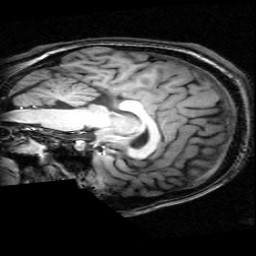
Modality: T1w
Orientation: sagittal
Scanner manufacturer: ge
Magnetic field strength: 3 T
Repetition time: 0.01222 s
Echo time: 0.005176 s